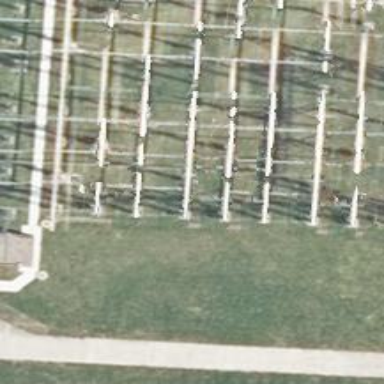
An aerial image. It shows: Power line with three cables configured as busbar.